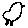
Label: bird